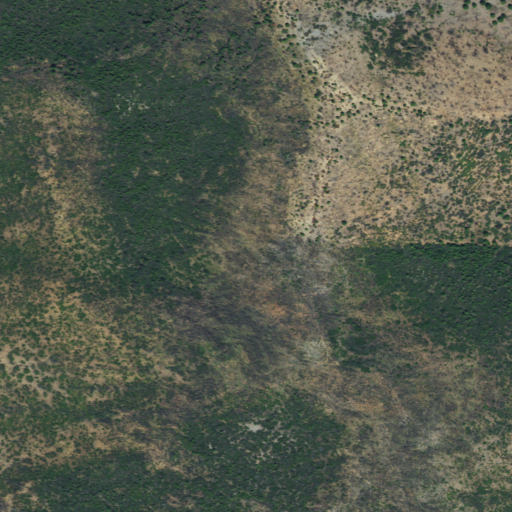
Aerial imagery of ridge(s) in California named Yankee Billy Ridge containing shrub and grassland